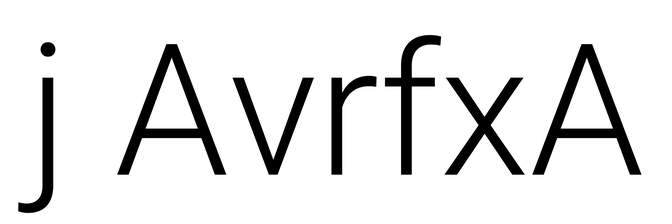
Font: Roboto_Light